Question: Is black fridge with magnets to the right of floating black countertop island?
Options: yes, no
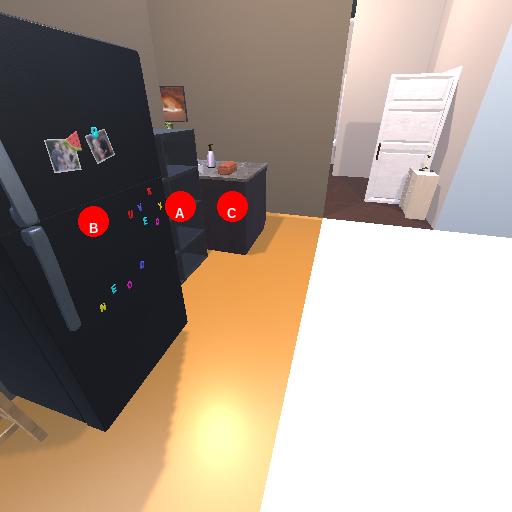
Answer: yes